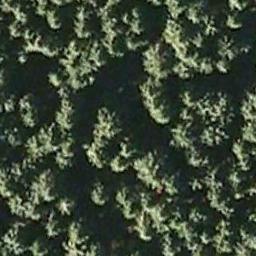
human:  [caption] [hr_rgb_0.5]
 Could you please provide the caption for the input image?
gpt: The forest has a lot of randomly arranged green trees .

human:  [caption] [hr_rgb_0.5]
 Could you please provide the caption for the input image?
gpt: Many green trees are in a forest and the leaves cast a black shadow .

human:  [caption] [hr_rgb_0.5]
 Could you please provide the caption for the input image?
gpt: The forest is full of green trees .

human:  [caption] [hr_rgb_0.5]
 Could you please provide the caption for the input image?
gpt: This is a dense forest .

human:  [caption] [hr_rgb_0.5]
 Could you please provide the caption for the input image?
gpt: A dense forest with many green trees .